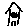
Label: house